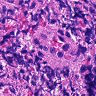
Metastatic tissue present: no